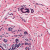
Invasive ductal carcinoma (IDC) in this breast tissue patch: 0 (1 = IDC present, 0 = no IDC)